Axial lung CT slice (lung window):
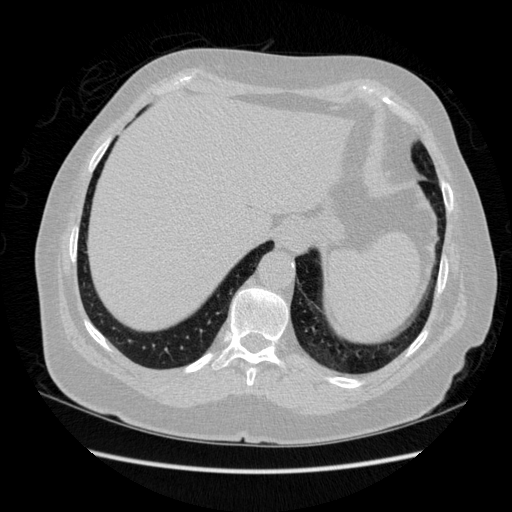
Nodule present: no